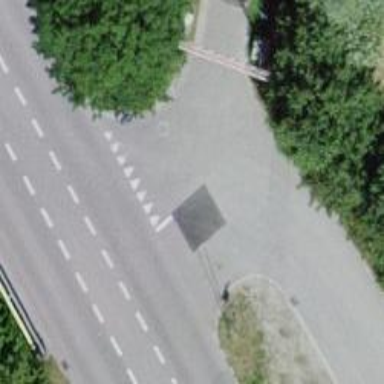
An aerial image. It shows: Road with "give way" sign.